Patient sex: M
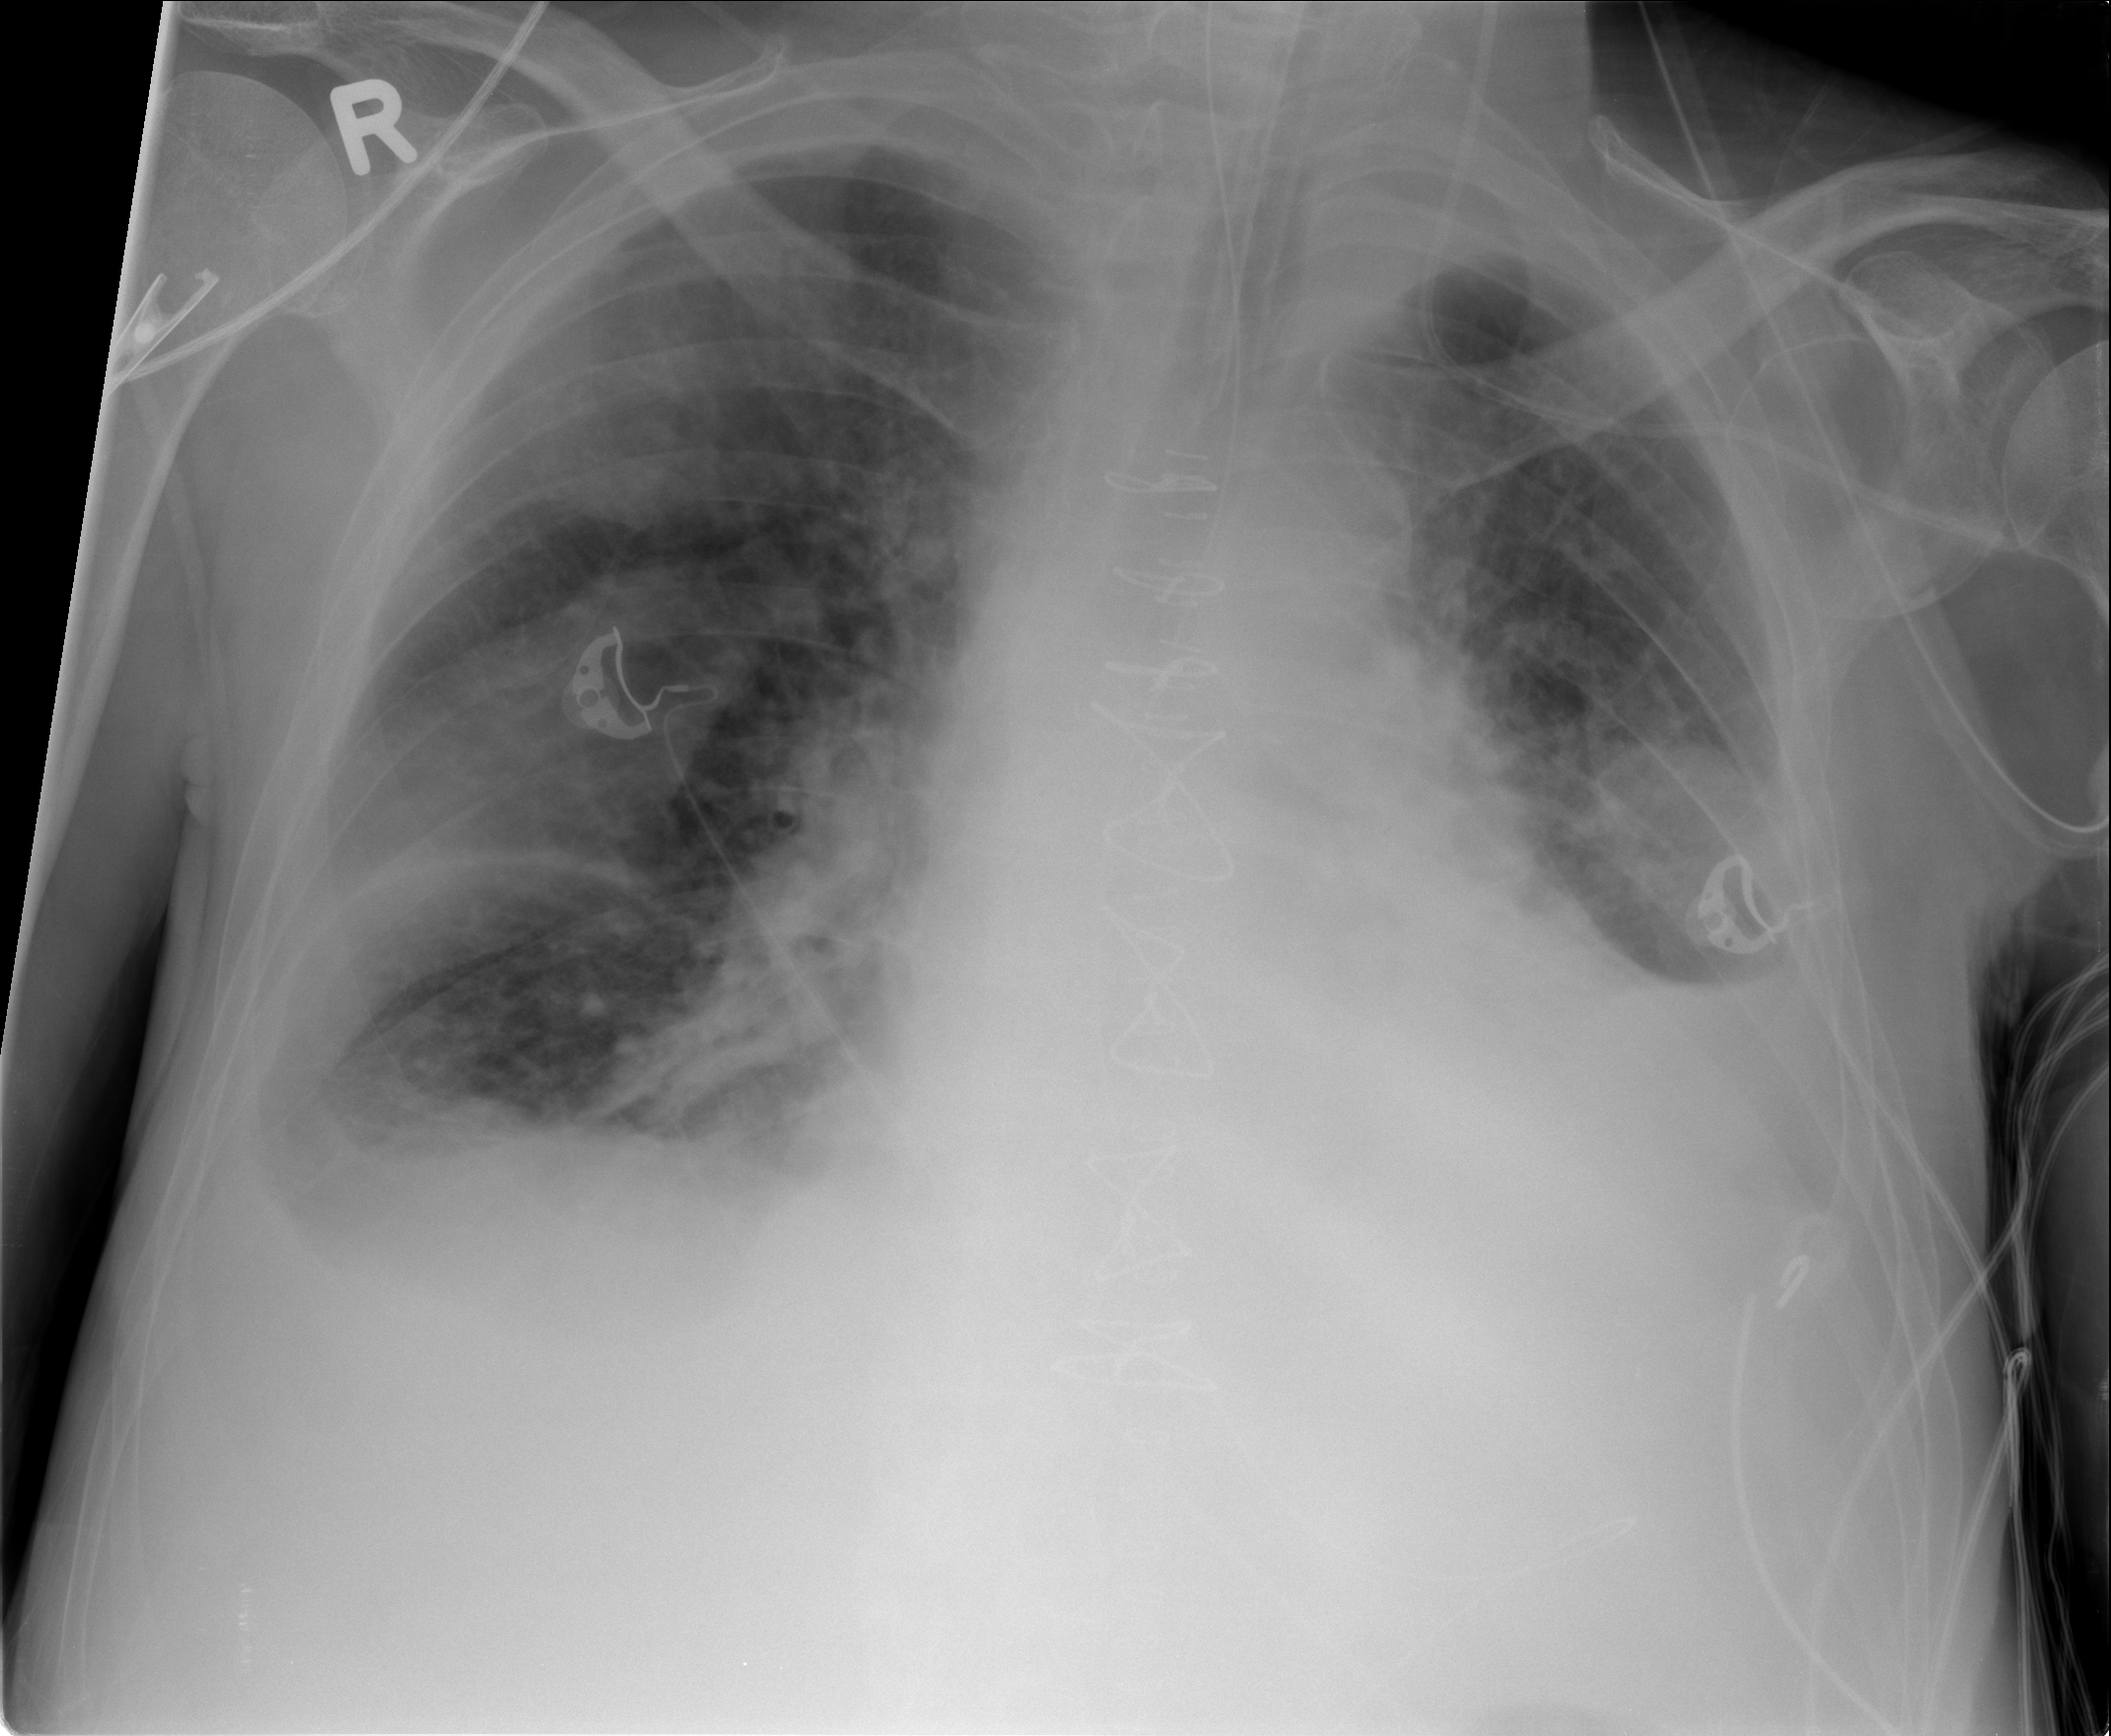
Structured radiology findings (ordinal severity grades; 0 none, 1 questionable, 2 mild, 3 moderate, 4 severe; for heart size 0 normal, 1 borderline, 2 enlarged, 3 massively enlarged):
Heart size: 2
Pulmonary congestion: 2
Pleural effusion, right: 3
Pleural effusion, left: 2
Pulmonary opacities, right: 3
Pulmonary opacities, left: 0
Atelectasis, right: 3
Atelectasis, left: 3